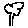
Label: tree